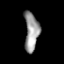
Tissue: prostate
Cell type: Myeloid cells
Senescence score: 0.698
Nuclear area (px): 533
Mean DAPI intensity: 155.251